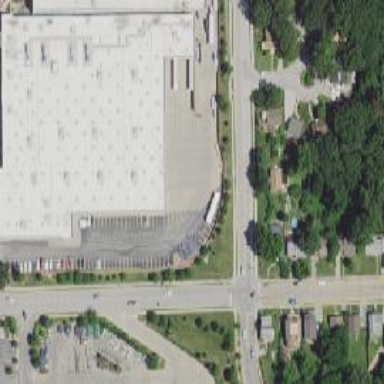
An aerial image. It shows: Retail building that houses wholesale shop.